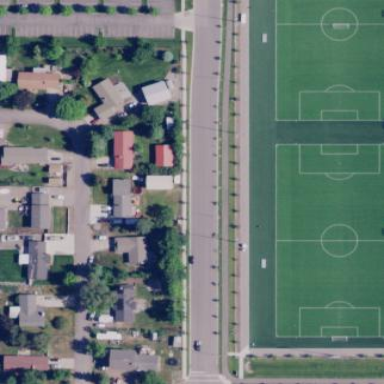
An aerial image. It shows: Soccer pitch for leisureland activities.